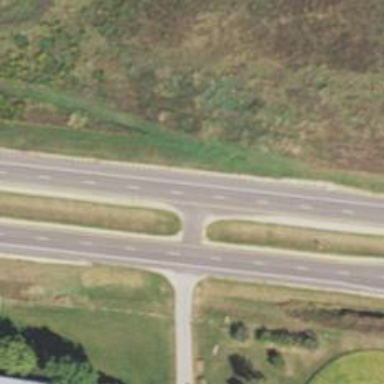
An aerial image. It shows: Trunk motorroad.